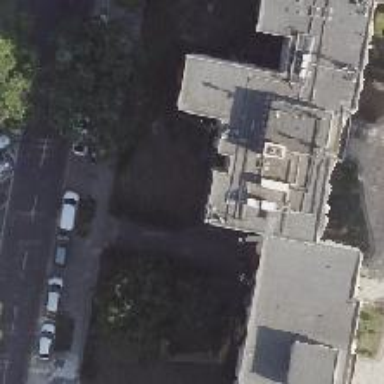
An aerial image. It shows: Flat-roofed building with tar paper roofing material.